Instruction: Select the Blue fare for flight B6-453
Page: flights
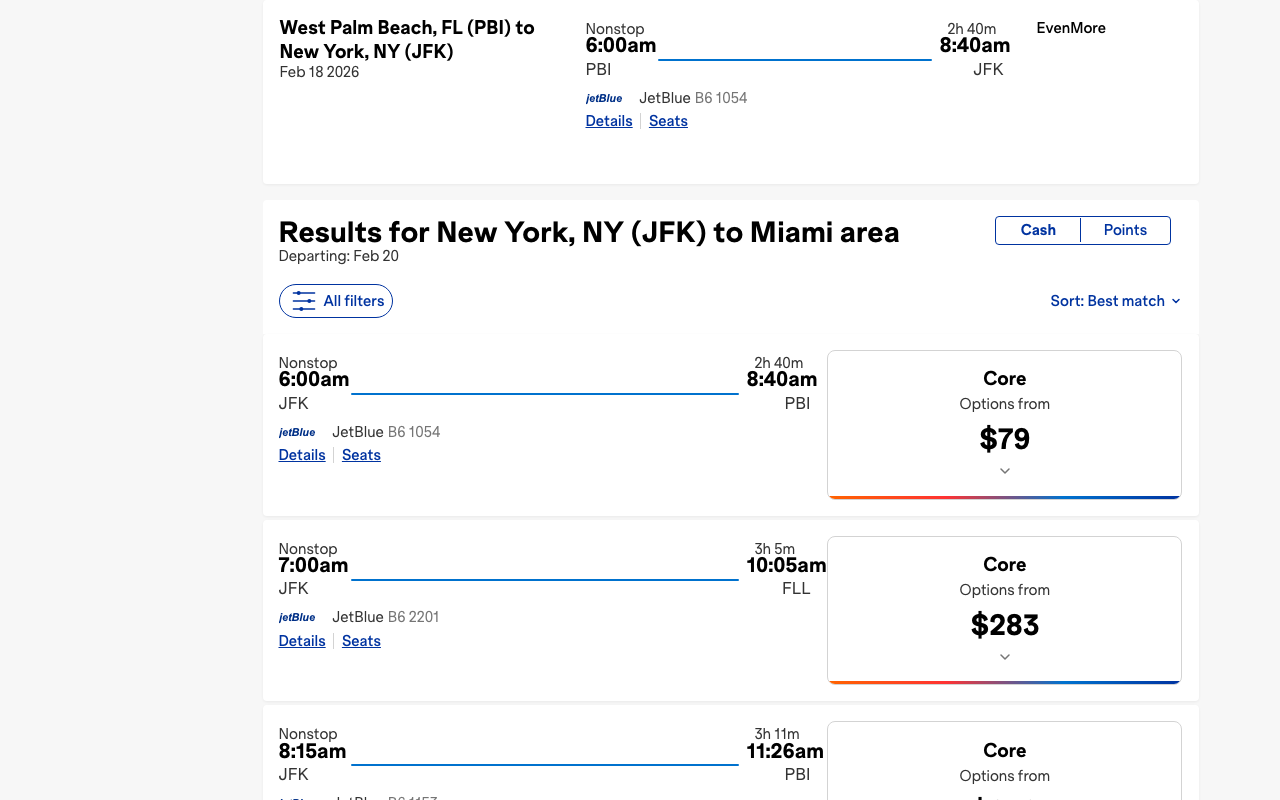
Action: click